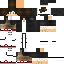
A male human skin with medium skin, wearing brown long hair dressed in a blue hoodie and brown pants, featuring a closed mouth.